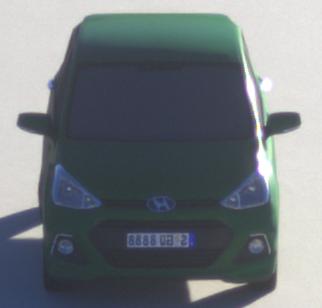
Make: Hyundai
Model: i10
Detailed model: Gen. 2
Model produced from: 2013
Model produced until: 2019
Doors: 5
Color: green
Road condition: dry road
Daytime: sunrise or sunset
Contrast: high contrast